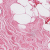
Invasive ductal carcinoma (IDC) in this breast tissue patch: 0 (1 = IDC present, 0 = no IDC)